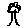
Label: tree